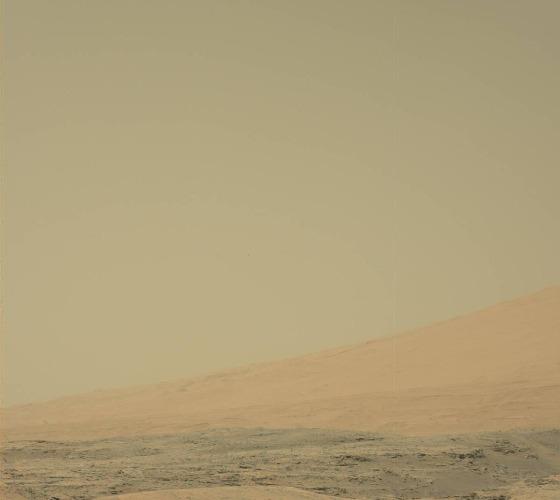
Terrain classes present: Bedrock, Sky / Distant Mountains